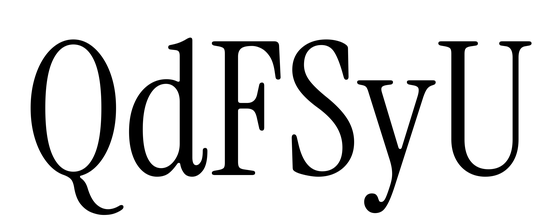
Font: InstrumentSerif-Regular